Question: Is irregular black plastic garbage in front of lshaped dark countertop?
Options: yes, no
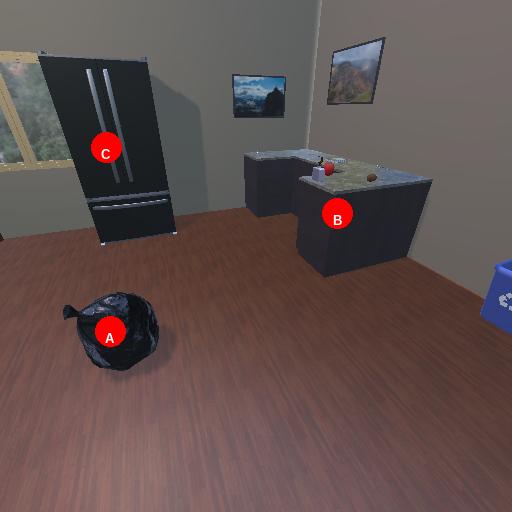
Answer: yes